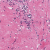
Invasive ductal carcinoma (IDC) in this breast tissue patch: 0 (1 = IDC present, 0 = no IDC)